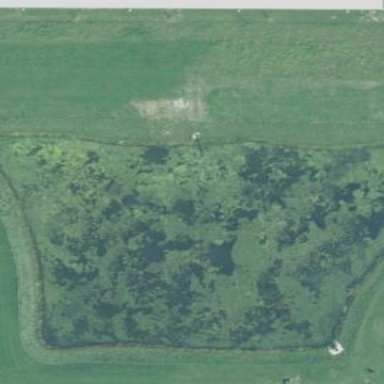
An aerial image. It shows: Pond with natural water.